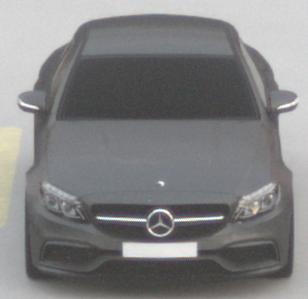
Make: Mercedes-Benz
Model: C 43 AMG
Detailed model: C-Class (205) AMG Limousine
Model produced from: 2016/10
Model produced until: 2018/04
Doors: 4
Color: gray
Road condition: dry road
Daytime: sunrise or sunset
Contrast: low contrast